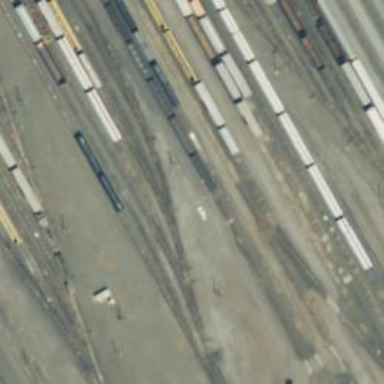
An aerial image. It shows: Railway yard used for servicing trains.